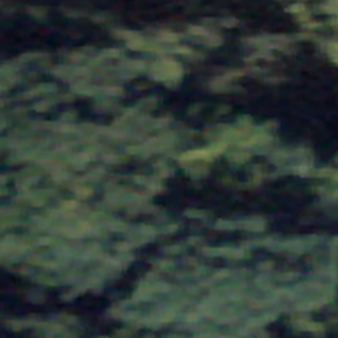
Label: other